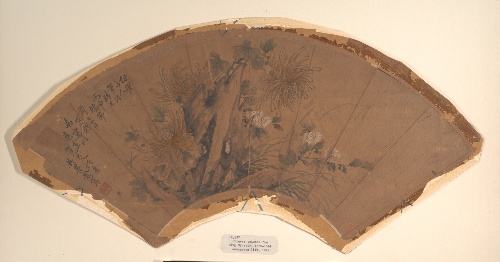
Artist: Unidentified artist
Object type: Folding fan mounted as an album leaf
Classification: Paintings
Medium: Folding fan mounted as an album leaf; gold paper
Culture: China
Period: Ming (1368–1644) or Qing (1644–1911) dynasty
Dimensions: L. 19 1/2 in. (49.5 cm)
Department: Asian Art
Credit line: Anonymous Gift, 1919
Accession year: 1919
Repository: Metropolitan Museum of Art, New York, NY
Tags: Flowers|Plants